Here is the raw acceleration-versus-time signal recorded on a bearing housing. Classify the bearing condition as one of: normal, inner_race, outer_race, ball.
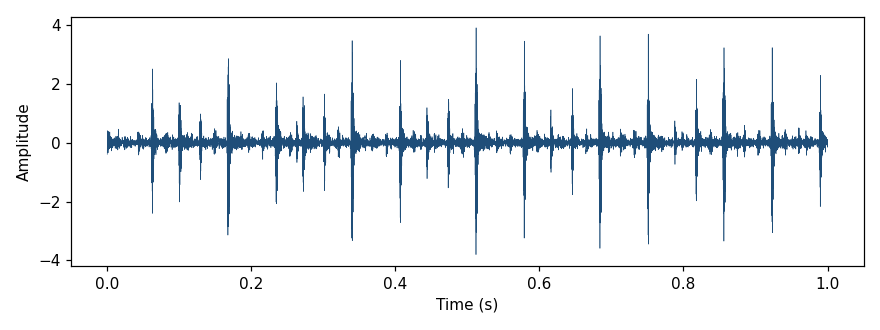
Answer: outer_race